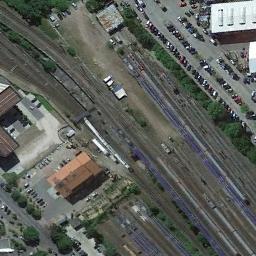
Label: railway